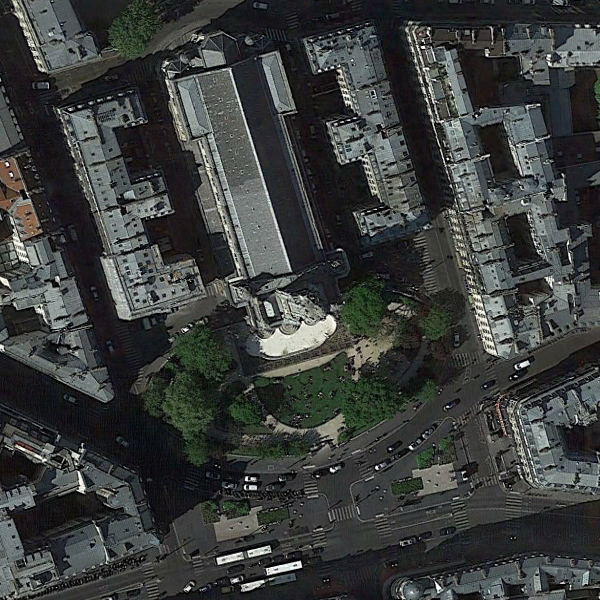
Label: Church